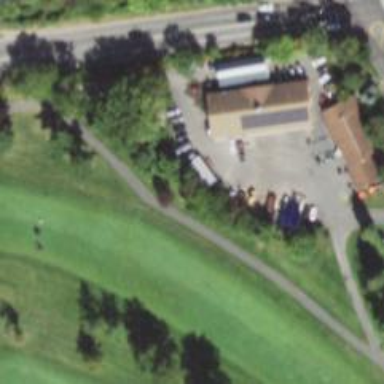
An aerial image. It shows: Path for both road and golf.